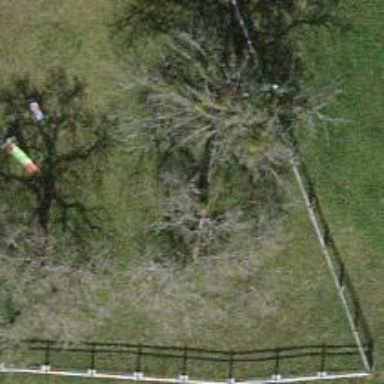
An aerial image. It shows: Single tag "natural: tree."